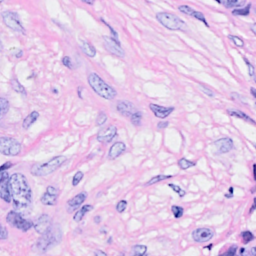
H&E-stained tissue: Breast